Field crop: maize
Growth stage: 2
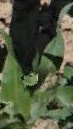
Species: maize